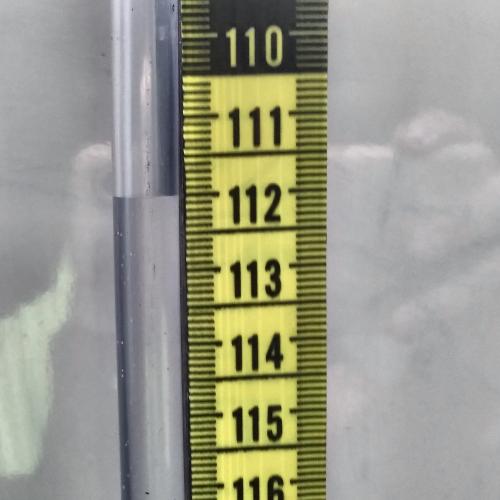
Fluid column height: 112.0 cm